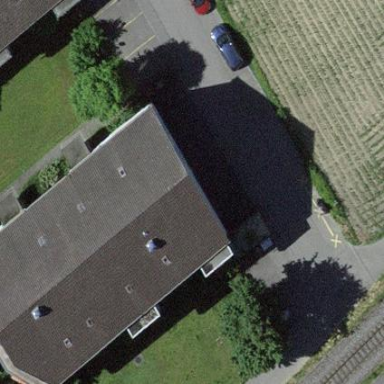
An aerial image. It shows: Gabled roof adorns the apartments building.